A spectrogram of one vibration snapshot from a rotating bearing is shown (time on one axis, frequency on the other). What is the most likely bearing condition (normal, inner_race, outer_race, ball)?
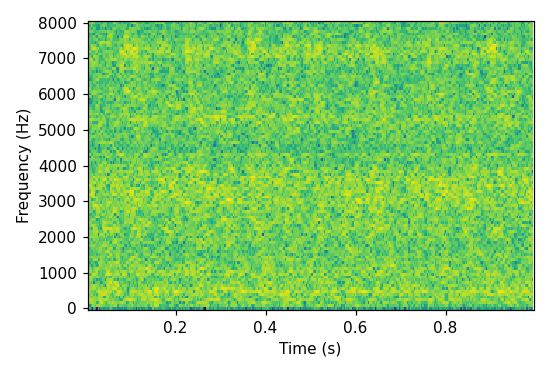
Answer: normal